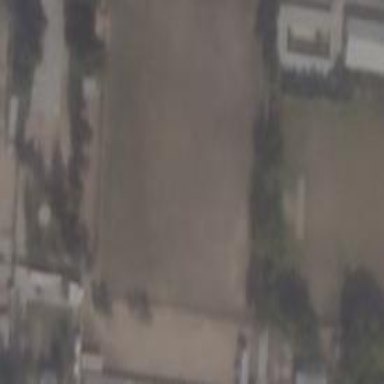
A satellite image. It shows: Pitch for leisure activities.